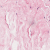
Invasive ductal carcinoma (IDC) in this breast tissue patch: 0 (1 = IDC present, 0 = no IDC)